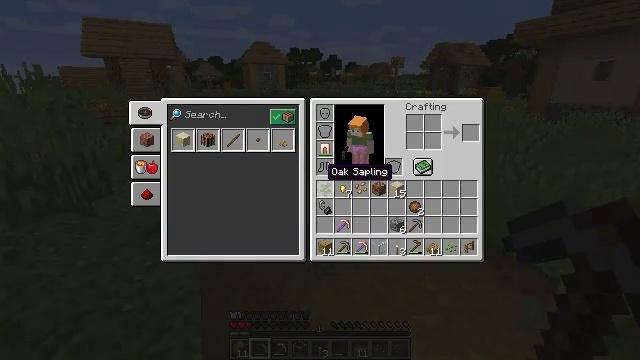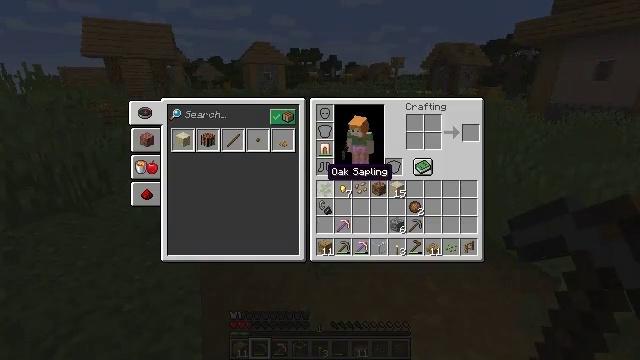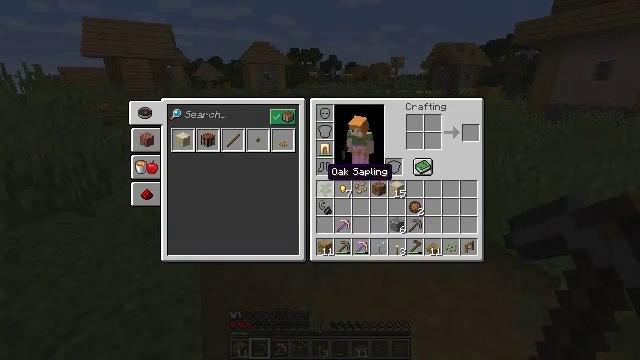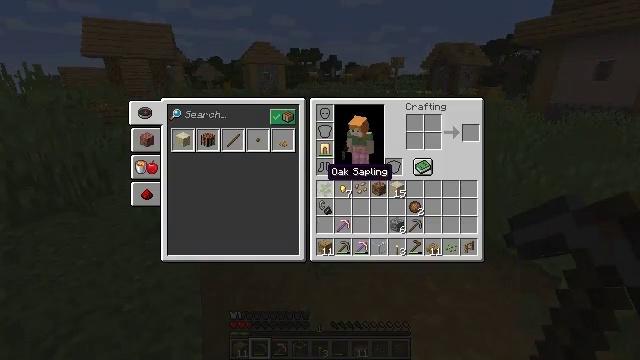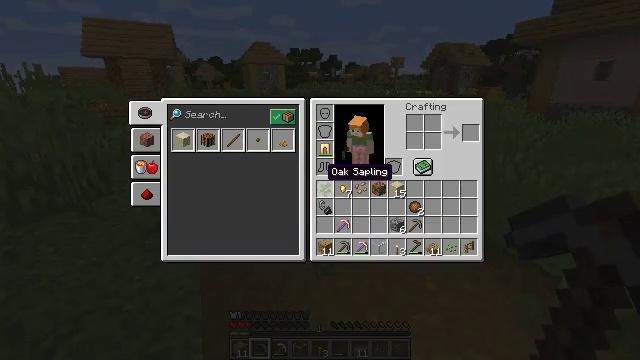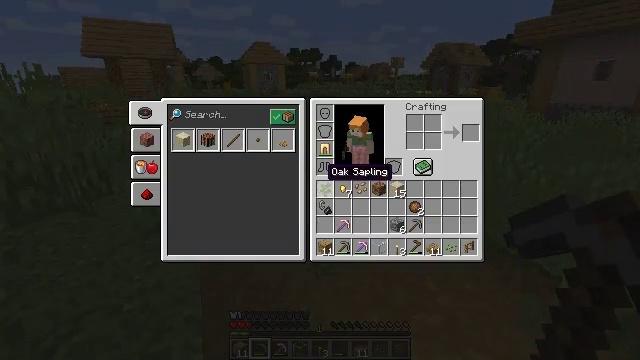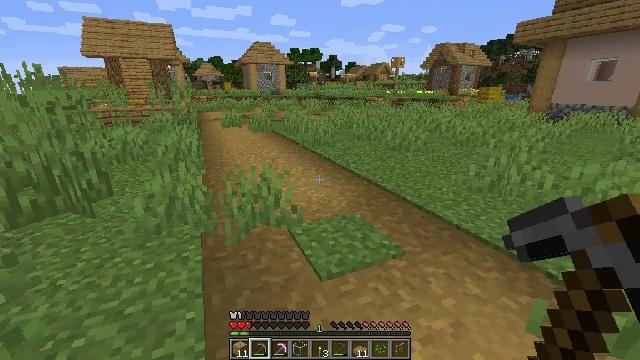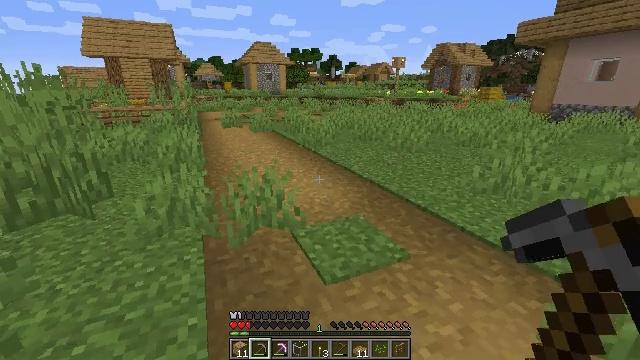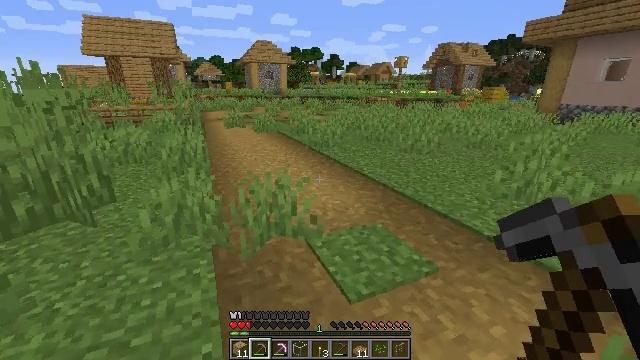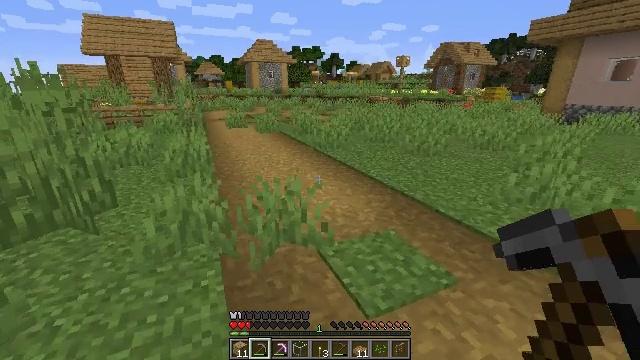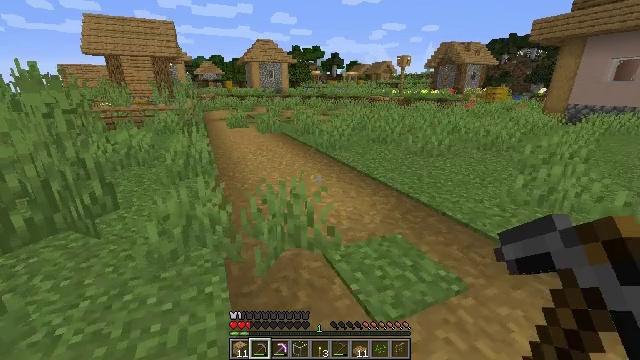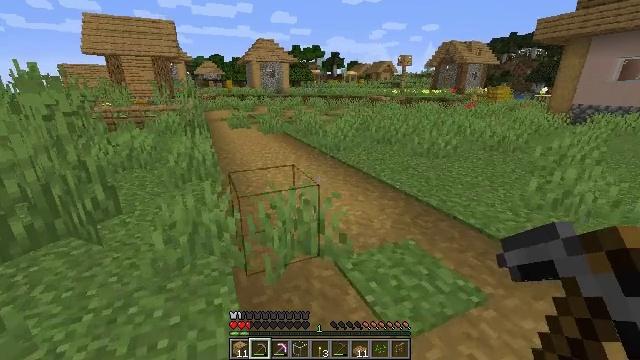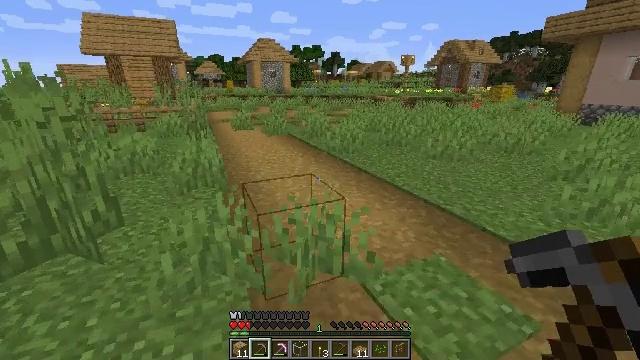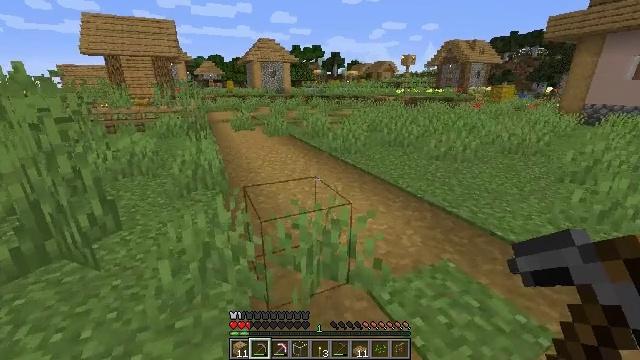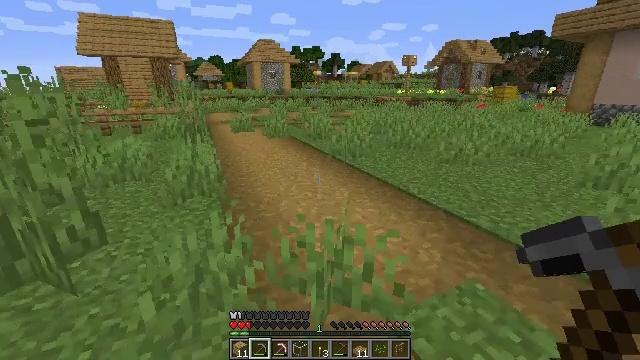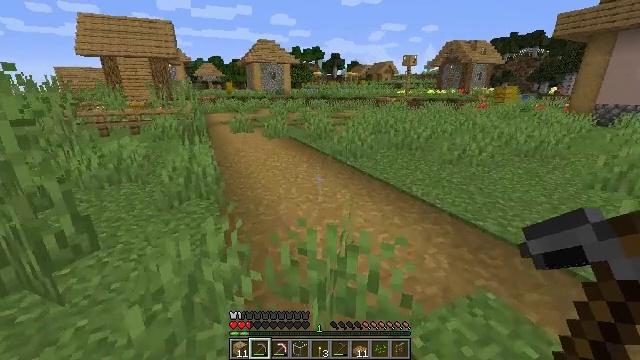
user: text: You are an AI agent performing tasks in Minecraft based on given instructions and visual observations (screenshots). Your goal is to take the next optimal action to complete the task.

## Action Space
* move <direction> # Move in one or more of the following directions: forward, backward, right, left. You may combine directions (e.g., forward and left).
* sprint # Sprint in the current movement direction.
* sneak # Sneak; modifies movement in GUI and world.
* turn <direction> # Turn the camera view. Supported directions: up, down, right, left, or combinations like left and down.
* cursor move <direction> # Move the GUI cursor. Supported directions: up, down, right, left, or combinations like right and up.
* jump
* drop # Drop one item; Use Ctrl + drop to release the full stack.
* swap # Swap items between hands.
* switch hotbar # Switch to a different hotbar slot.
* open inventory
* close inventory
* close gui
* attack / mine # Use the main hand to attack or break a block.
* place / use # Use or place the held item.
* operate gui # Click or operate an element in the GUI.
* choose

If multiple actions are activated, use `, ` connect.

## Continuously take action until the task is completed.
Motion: motion action
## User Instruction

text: Mine planks.
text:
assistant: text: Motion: move forward and move left
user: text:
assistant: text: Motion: move forward and move left
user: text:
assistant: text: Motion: move forward and move left
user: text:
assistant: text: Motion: move forward and move left
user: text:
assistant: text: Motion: move forward and move left
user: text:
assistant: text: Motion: move forward and move left, close inventory
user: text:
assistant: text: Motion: move forward and move left, close inventory
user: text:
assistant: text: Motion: move forward and move left
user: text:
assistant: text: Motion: move forward and move left
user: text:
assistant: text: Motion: move forward and move left
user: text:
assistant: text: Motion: move forward and move left
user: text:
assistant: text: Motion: move forward
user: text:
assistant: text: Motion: move forward
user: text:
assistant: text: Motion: move forward
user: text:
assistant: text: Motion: move forward
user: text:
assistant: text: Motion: move forward
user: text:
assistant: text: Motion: move forward
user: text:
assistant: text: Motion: move forward and move right
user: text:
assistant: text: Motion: move forward and move right
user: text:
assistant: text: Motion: move forward and move right
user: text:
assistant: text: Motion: move forward and move right
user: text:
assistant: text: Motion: move forward and move right
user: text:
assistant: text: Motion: move forward and move right
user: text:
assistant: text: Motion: move forward and move right
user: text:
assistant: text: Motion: move forward and move right
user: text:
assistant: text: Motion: move forward and move right
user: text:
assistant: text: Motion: move forward and move right
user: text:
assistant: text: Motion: move forward and move right
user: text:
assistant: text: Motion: move forward and move right
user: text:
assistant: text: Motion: move forward and move right